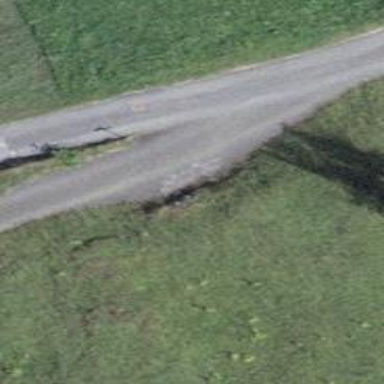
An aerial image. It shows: Well-maintained track road with grade 1 tracktype.